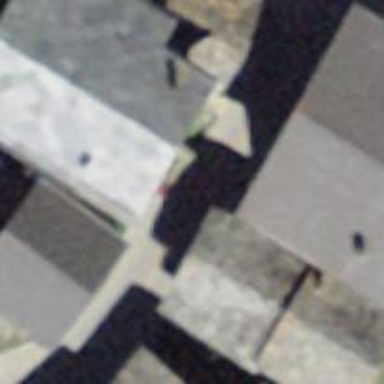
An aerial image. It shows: Residential road with paving stones.